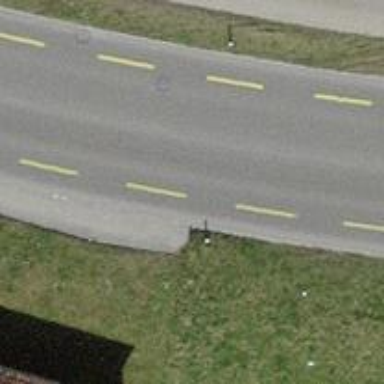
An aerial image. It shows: Primary highway with asphalt surface and designated lane for cyclists.